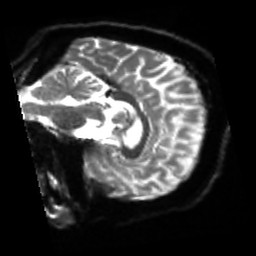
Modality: sbref
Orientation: sagittal
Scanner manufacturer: siemens
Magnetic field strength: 3 T
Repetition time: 4 s
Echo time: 0.0594 s